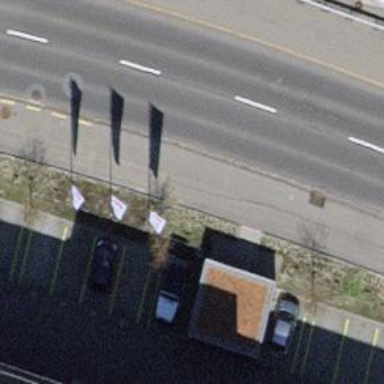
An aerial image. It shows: Asphalt sidewalk path.